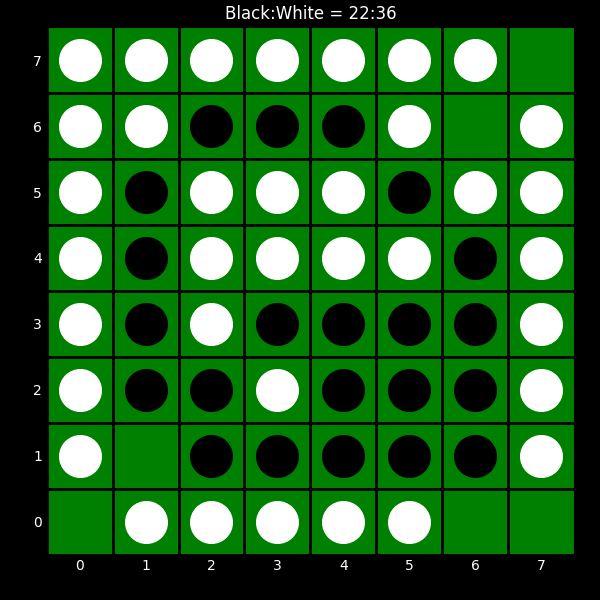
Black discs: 22
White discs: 36